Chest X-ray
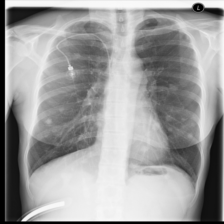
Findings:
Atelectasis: negative
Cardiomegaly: negative
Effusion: negative
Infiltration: negative
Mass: negative
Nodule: positive
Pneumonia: negative
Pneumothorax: negative
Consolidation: negative
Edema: negative
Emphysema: negative
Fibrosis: negative
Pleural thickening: negative
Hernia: negative